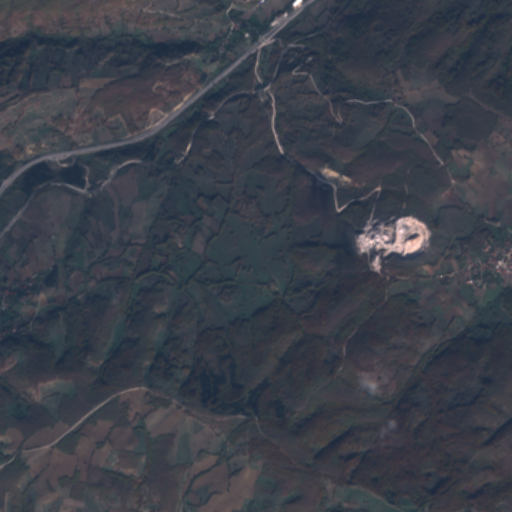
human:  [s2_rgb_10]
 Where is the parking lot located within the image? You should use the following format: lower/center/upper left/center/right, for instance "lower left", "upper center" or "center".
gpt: The parking lot is located in the upper left of the image.
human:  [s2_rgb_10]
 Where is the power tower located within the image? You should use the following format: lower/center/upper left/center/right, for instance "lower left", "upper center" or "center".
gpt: The power tower is located in the upper left of the image.
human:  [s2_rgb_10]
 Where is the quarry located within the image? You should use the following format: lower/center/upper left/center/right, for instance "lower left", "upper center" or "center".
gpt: The quarry is located in the center right of the image.
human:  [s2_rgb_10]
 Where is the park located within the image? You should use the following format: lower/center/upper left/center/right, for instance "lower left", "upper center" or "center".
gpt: There is no park in the image.